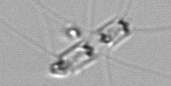
Label: Chaetoceros_didymus